Question: I'm currently working on a script for my sensor on my Raspberry Pi. The code underneath should get the values of my sensor and write it into a the data.json file.
'''
import time
import board
import adafruit_dht
import psutil
import io
import json
import os
from gpiozero import LED
from datetime import date
from datetime import datetime
# We first check if a libgpiod process is running. If yes, we kill it!
for proc in psutil.process_iter():
if proc.name() == "libgpiod_pulsein" or proc.name() == "libgpiod_pulsei":
proc.kill()
sensor = adafruit_dht.DHT11(board.D23)
# init
temp_values = [10]
hum_values = [10]
counter = 0
dataLED = LED(13)
dataList = []
def errSignal():
for i in range(0,3):
dataLED.on()
time.sleep(0.1)
dataLED.off()
time.sleep(0.1)
#on startup
def runSignal():
for i in range(0,5):
dataLED.on()
time.sleep(0.2)
dataLED.off()
time.sleep(0.2)
def getExistingData():
with open('data.json') as fp:
dataList = json.load(fp)
print(dataList)
def startupCheck():
if os.path.isfile("data.json") and os.access("data.json", os.R_OK):
# checks if file exists
print("File exists and is readable.")
# get json data an push into arr on startup
getExistingData()
else:
print("Either file is missing or is not readable, creating file...")
# create json file
with open("data.json", "w") as f:
print("The json file is created.")#
def calc_avgValue(values):
sum = 0
for iterator in values:
sum += iterator
return sum / len(values)
def onOFF():
dataLED.on()
time.sleep(0.7)
dataLED.off()
# data led blinking on startup
runSignal()
# checks if file exists
startupCheck()
while True:
try:
temp_values.insert(counter, sensor.temperature)
hum_values.insert(counter, sensor.humidity)
counter += 1
time.sleep(6)
if counter >= 10:
print(
"Temperature: {}*C Humidity: {}% ".format(
round(calc_avgValue(temp_values), 2),
round(calc_avgValue(hum_values), 2)
)
)
# get time
today = date.today()
now = datetime.now()
# create json obj
data = {
"temperature": round(calc_avgValue(temp_values), 2),
"humidity": round(calc_avgValue(hum_values), 2),
"fullDate": str(today),
"fullDate2": str(today.strftime("%d/%m/%Y")),
"fullDate3": str(today.strftime("%B %d, %Y")),
"fullDate4": str(today.strftime("%b-%d-%Y")),
"date_time": str(now.strftime("%d/%m/%Y %H:%M:%S"))
}
# push data into list
dataList.append(data)
# writing to data.json
with open("data.json", "w") as f:
json.dump(dataList, f, indent=4, separators=(',',': '))
# if data is written signal appears
onOFF()
print("Data has been written to data.json...")
counter = 0
except RuntimeError as error:
continue
except Exception as error:
sensor.exit()
while True:
errSignal()
raise error
time.sleep(0.2)
'''
The line in the center is the script.

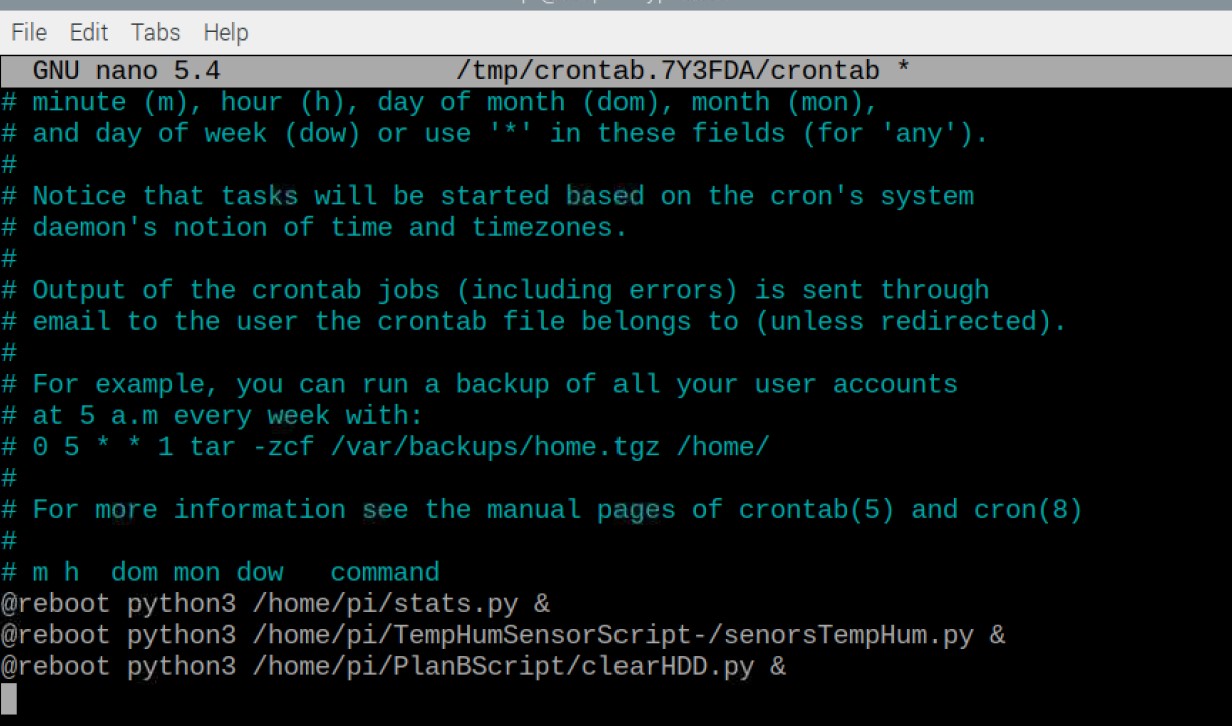
Answer: Investigation areas:
- '&'- '>/tmp/stats.out 2>/tmp/stats.err'- 'cron'- 'cron''data.yml''cron'- <URL>'@reboot'- 'python3'